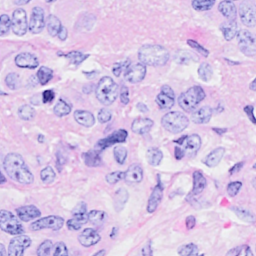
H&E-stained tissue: Breast